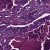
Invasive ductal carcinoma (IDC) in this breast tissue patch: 0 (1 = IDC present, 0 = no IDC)